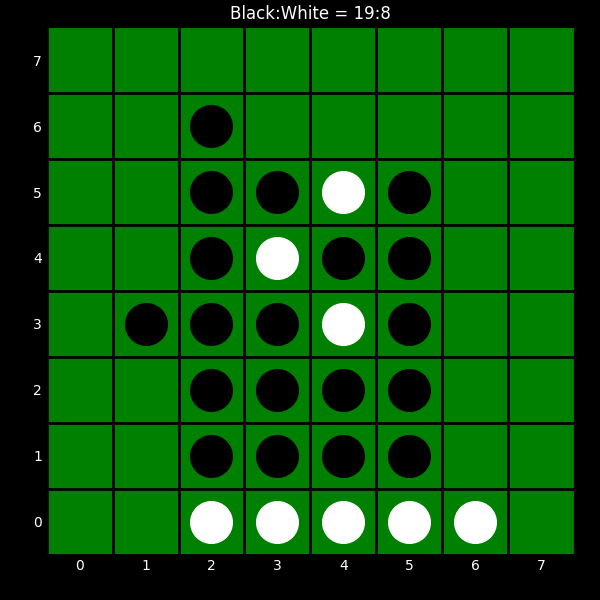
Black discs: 19
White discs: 8